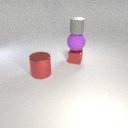
small gray rubber cylinder above small red metal cube